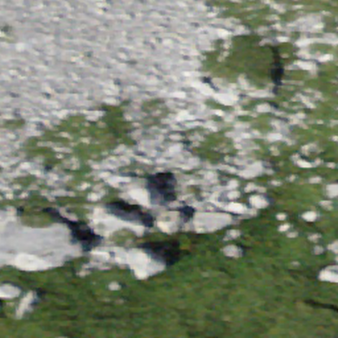
Label: bouldering_area